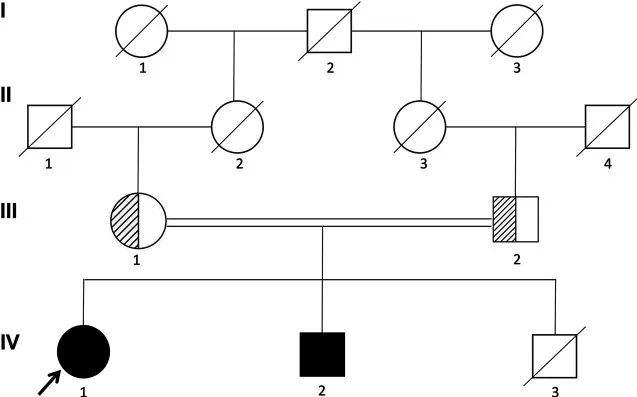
Pedigree of the Chinese family segregating Woodhouse-Sakati syndrome (WSS) in an autosomal recessive manner. Male individuals are represented by squares, and females are represented by circles. Half-filled symbols represent a DCAF17 heterozygous mutation, while filled symbols represent a DCAF17 homozygous mutation. The third child of the patient's parents died at 7 mo and his genetic analyses could not be investigated.
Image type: pathology (giemsa)